Aerial crown-view tile of a tropical tree (Barro Colorado Island, Panama), acquired 20240716:
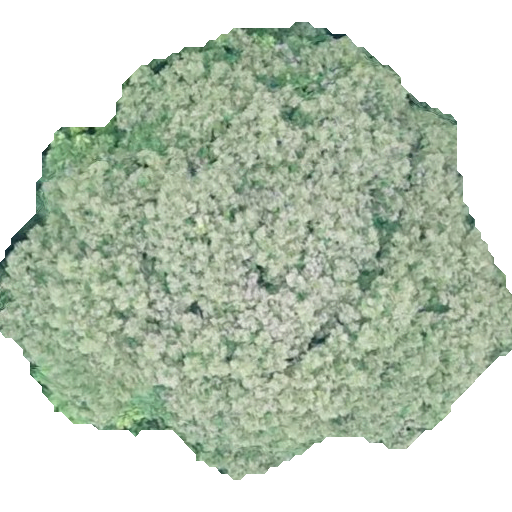
Species: Dipteryx oleifera
GBIF accepted scientific name: Dipteryx oleifera
Crown area: 259.146 m²